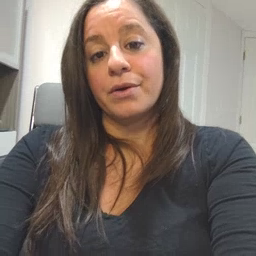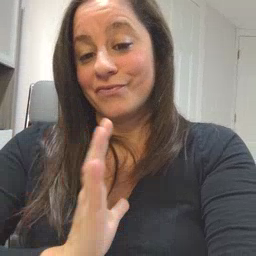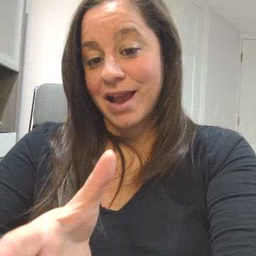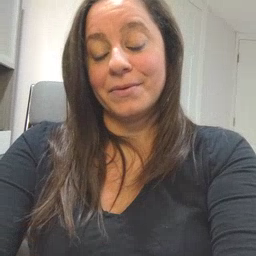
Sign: fine